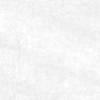
Label: no_change